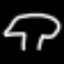
Label: mushroom